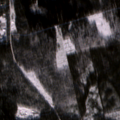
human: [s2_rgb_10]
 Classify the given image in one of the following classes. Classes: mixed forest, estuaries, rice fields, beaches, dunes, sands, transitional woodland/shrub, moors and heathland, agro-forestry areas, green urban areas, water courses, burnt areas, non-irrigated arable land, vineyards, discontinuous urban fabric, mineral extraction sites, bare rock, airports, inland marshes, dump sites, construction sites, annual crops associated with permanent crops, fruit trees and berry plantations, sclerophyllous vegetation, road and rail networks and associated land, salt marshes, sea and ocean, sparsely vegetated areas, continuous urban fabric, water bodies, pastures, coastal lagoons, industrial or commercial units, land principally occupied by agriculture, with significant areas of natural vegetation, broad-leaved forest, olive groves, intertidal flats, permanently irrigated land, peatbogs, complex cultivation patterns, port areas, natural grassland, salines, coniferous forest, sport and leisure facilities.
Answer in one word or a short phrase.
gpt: coniferous forest, mixed forest